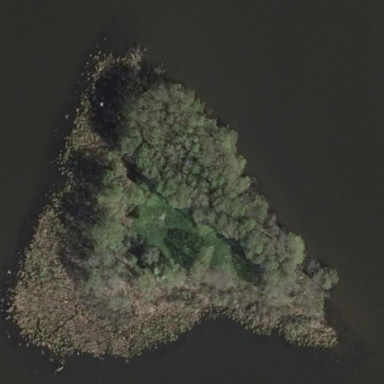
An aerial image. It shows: Islet.